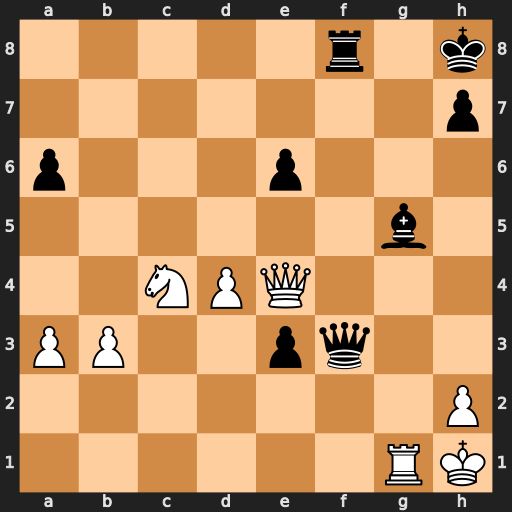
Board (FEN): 5r1k/7p/p3p3/6b1/2NPQ3/PP2pq2/7P/6RK
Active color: w
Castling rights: -
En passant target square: -
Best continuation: Qxf3 Rxf3 Ne5 Rf8 Rxg5